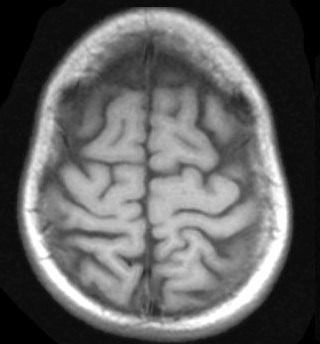
Label: notumor